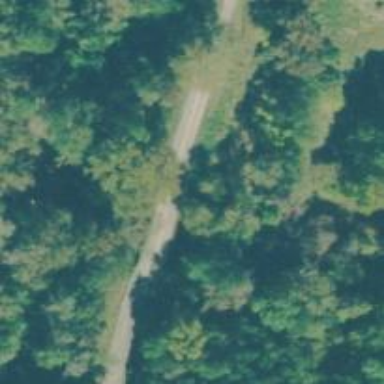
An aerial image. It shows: Tertiary road.